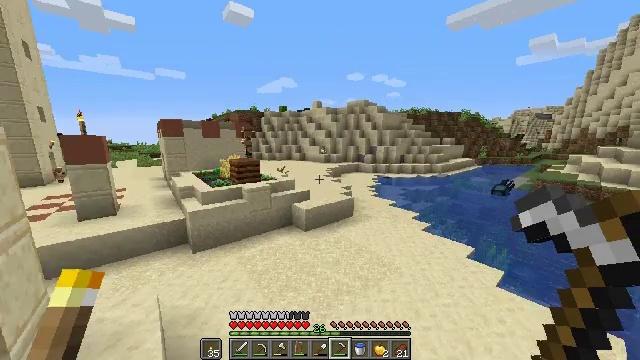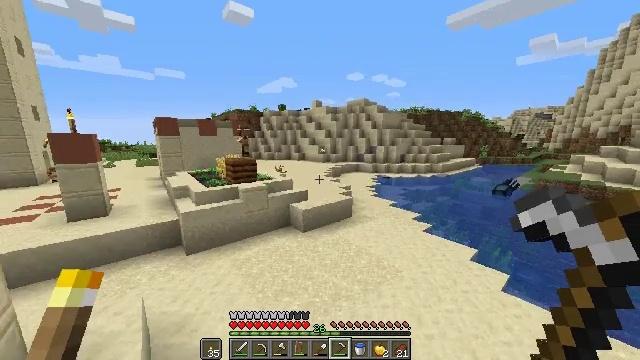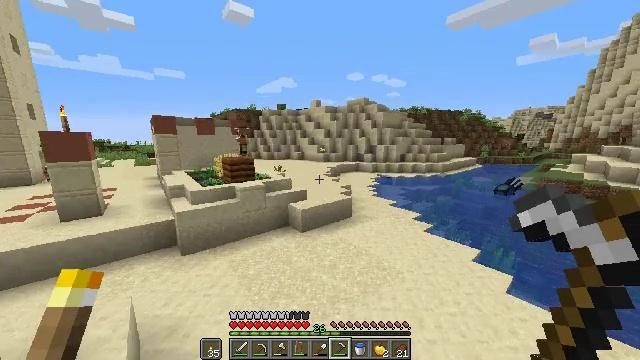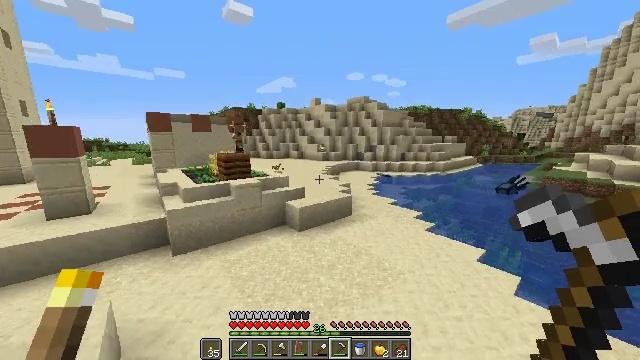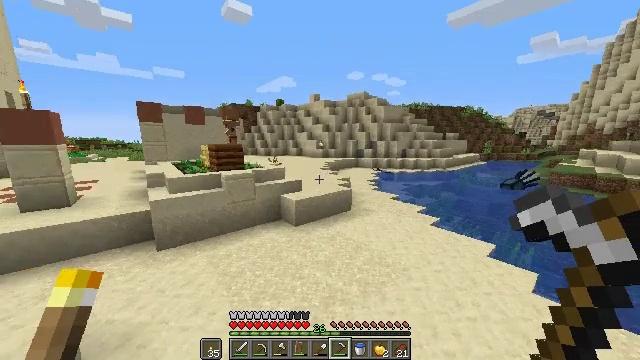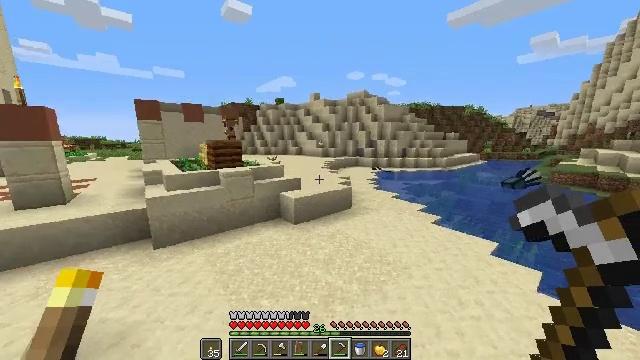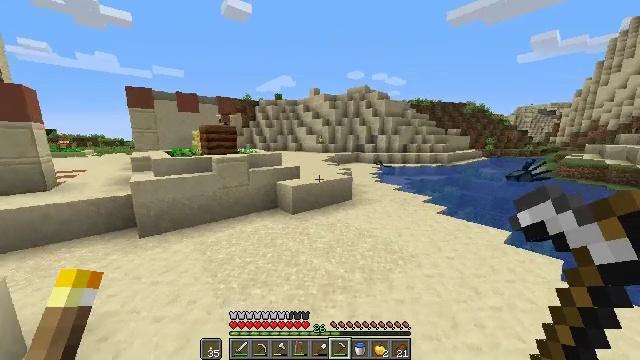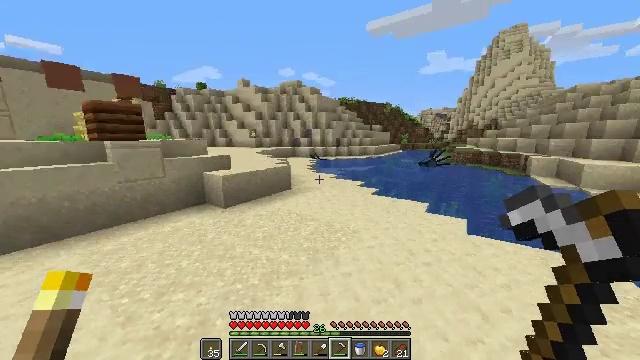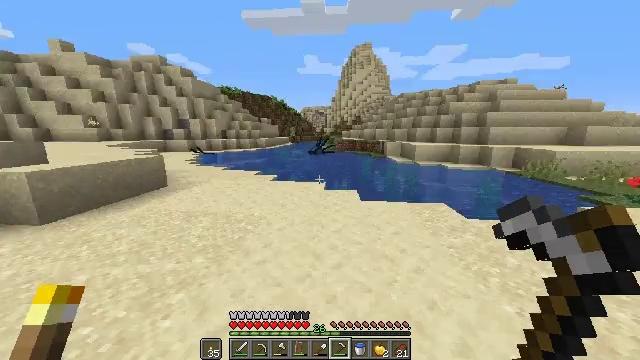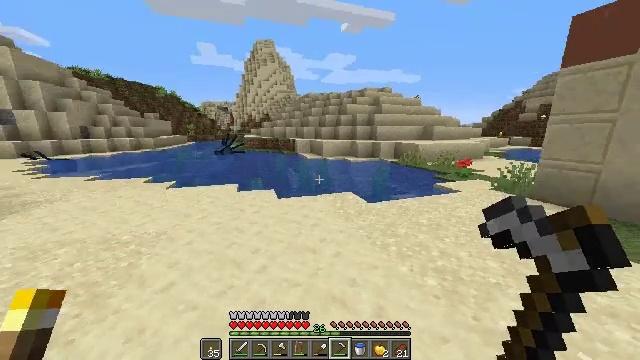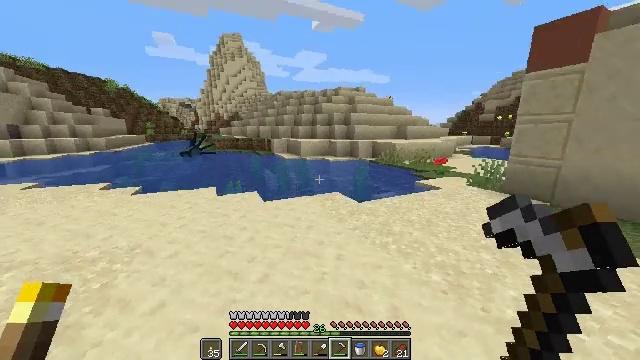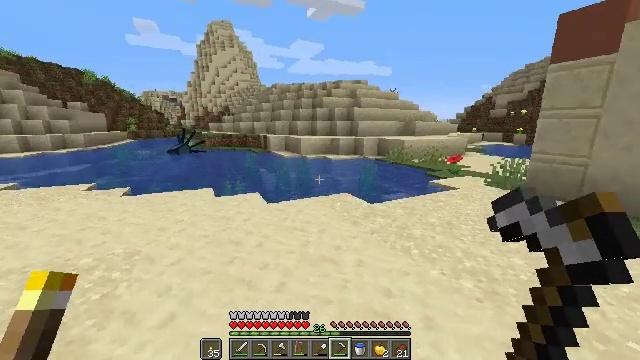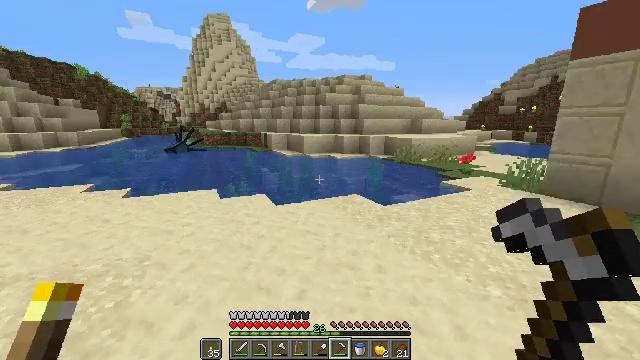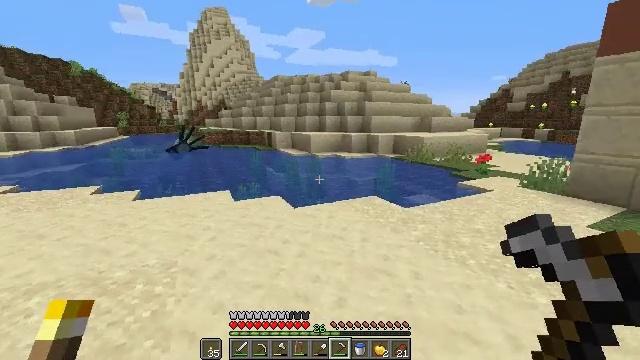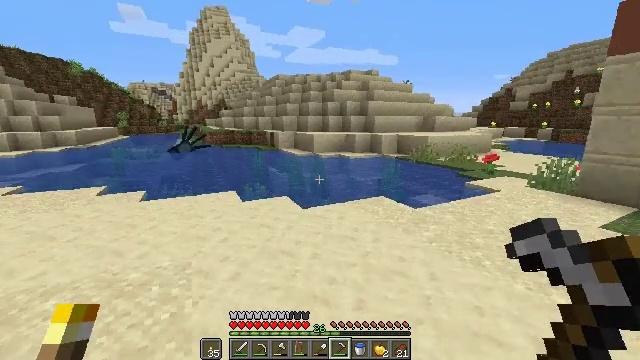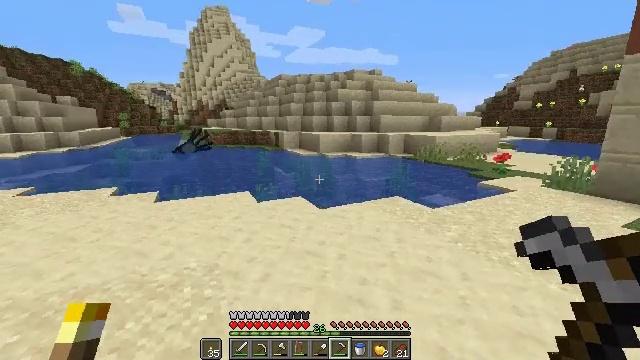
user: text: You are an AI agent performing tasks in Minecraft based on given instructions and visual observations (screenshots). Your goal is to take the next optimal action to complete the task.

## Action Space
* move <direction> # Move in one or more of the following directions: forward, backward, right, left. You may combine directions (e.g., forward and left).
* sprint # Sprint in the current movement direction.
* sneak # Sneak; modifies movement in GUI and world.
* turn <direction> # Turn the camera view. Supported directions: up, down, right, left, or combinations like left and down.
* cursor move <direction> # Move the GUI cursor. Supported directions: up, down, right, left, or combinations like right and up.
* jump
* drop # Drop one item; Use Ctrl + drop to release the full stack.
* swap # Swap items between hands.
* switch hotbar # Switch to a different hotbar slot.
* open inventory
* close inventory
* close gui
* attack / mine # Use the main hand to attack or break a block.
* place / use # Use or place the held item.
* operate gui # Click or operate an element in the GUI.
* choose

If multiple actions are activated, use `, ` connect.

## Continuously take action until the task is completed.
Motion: motion action
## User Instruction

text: Gather wheat by left-clicking on it.
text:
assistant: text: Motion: move forward, sprint, jump
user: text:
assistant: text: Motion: move forward, sprint
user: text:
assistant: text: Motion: move forward, sprint
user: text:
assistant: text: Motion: move forward and move left, sprint
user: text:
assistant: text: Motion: move forward and move left, sprint
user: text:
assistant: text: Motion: move forward and move left, sprint
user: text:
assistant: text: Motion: move forward and move left, sprint, turn right
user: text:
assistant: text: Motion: move forward and move left, sprint, turn right and down
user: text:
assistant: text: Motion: move left, sprint, turn right
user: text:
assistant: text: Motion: move left, turn right
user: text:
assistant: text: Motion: move left
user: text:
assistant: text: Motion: move left
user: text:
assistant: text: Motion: move left
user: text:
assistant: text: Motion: move left
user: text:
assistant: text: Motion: move left
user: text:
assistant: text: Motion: move left
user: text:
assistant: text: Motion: move left
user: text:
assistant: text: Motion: move left
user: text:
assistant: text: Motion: move left
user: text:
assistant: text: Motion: move forward and move left
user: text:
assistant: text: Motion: move forward and move left, turn left
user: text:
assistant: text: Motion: move forward, turn left
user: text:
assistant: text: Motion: move forward, turn left and up
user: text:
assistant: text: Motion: move forward, turn left
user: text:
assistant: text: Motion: move forward, sprint, turn left
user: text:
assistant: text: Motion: move forward, sprint, turn left
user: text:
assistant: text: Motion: move forward, sprint, turn left
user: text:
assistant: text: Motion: move forward, sprint
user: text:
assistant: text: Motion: move forward, sprint, jump
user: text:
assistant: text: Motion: move forward, sprint, jump